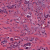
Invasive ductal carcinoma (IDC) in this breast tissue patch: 1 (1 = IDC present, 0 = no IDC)